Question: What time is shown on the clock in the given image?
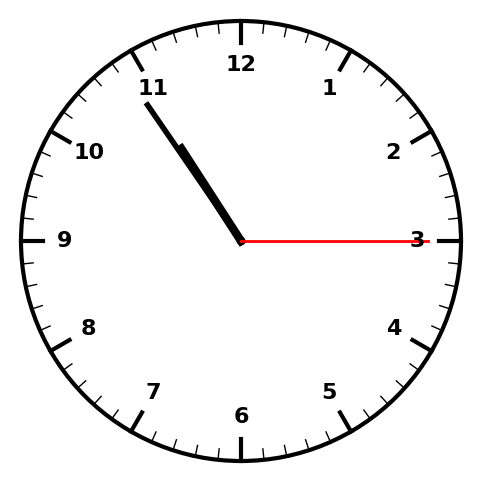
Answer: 10:54:15